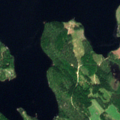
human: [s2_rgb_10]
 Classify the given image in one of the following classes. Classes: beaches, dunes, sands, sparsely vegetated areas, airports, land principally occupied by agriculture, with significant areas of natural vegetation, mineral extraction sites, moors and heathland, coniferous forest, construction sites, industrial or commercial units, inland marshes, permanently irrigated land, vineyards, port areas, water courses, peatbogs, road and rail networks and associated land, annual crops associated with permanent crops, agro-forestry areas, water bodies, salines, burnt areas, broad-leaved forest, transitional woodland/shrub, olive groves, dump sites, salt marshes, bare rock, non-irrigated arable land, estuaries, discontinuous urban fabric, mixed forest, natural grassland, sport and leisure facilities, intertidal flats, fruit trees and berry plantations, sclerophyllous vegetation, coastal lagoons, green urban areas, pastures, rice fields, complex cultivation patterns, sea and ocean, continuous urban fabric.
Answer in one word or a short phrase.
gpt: land principally occupied by agriculture, with significant areas of natural vegetation, coniferous forest, mixed forest, water bodies